Question: If any have clue of this popup. so please share with us.
See this below image. I want like that way...

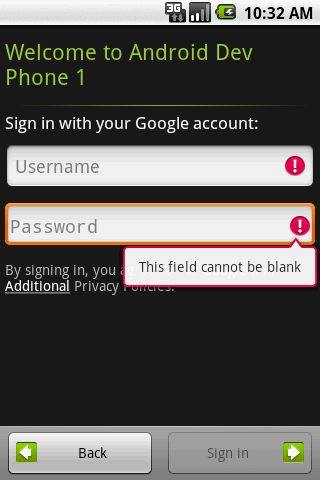
Answer: I assume you mean the error field as in:
'''
editTextPhoneNumber.setError("Invalid Phone #");
'''
You can also use hints on success as in:
'''
editTextPhoneNumber.setHint("Success Sending SMS");
'''
Have fun,
JAL